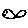
Label: fish